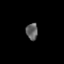
Tissue: skin
Cell type: Epithelial cells
Senescence score: 0.2263
Nuclear area (px): 192
Mean DAPI intensity: 96.328